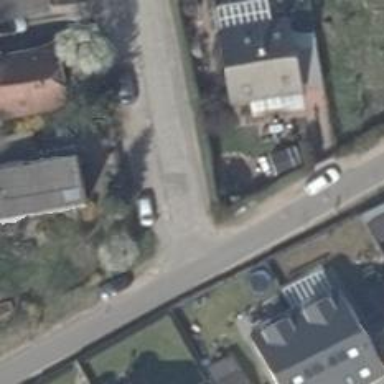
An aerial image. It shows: Residential road.